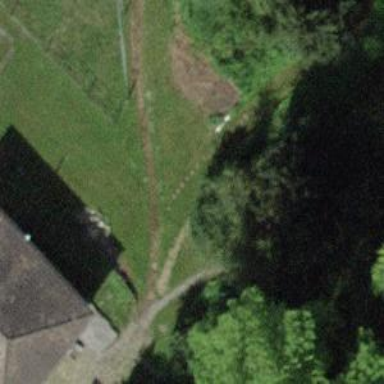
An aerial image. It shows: Bridleway.